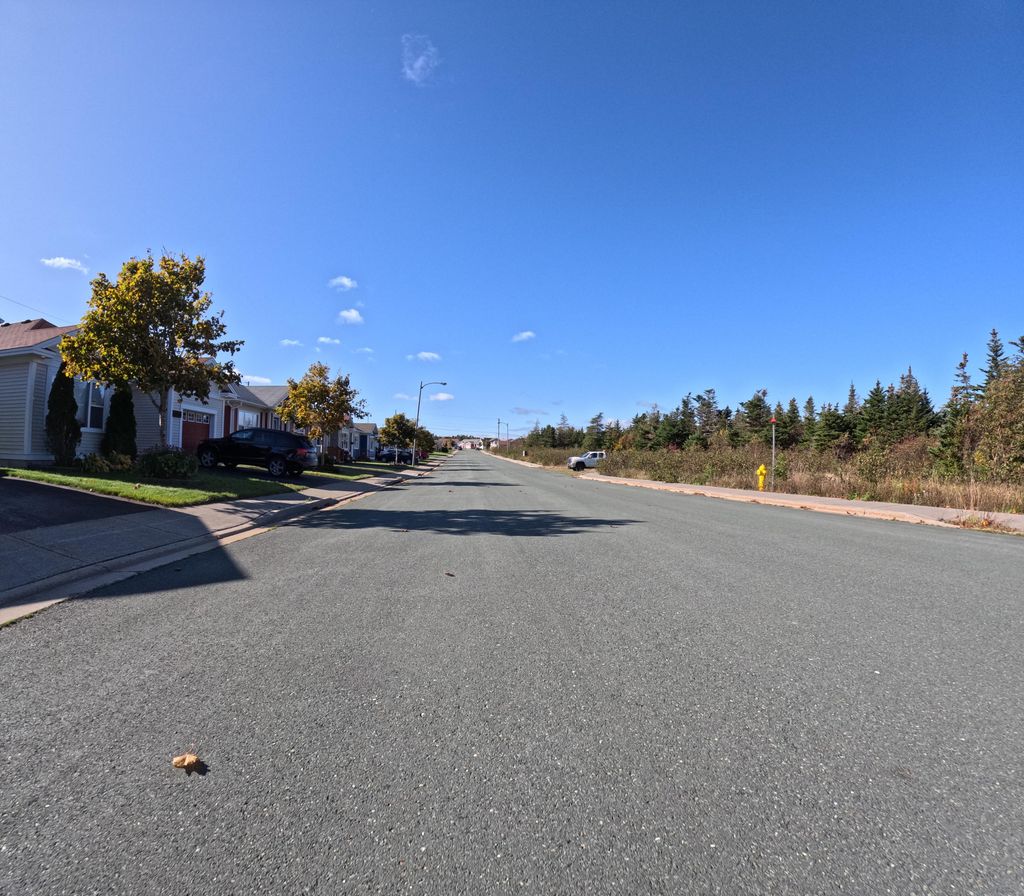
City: st_johns